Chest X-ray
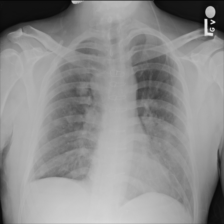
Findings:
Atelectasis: negative
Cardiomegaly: negative
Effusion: negative
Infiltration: negative
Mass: positive
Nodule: negative
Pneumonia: negative
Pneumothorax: negative
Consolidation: negative
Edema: negative
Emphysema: negative
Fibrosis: negative
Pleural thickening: negative
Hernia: negative